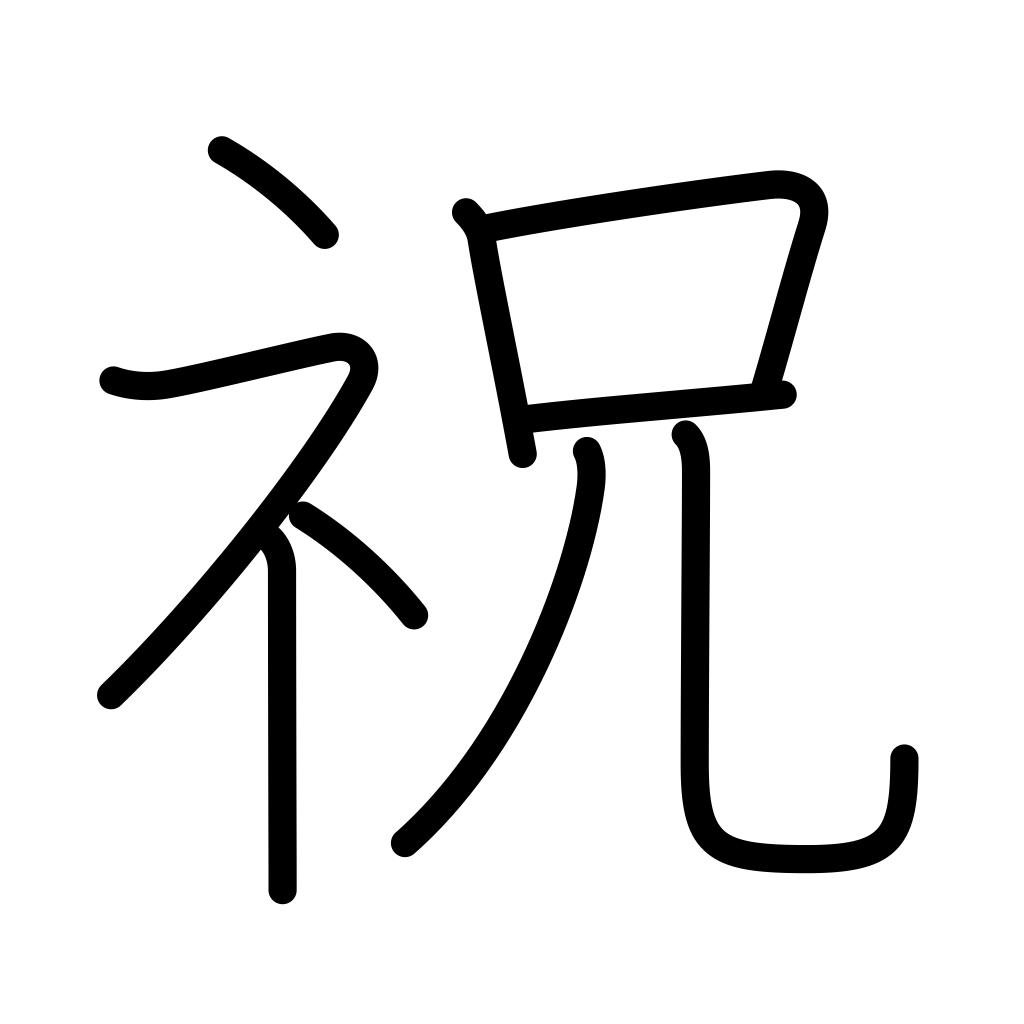
Meaning: celebrate, congratulate